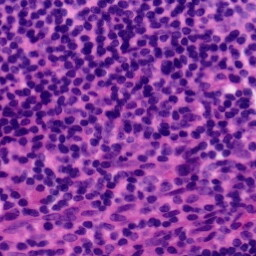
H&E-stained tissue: Tonsil